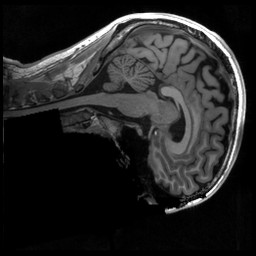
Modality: T1w
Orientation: sagittal
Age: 25
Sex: male
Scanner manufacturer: siemens
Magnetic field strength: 3 T
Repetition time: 2.3 s
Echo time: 0.00298 s